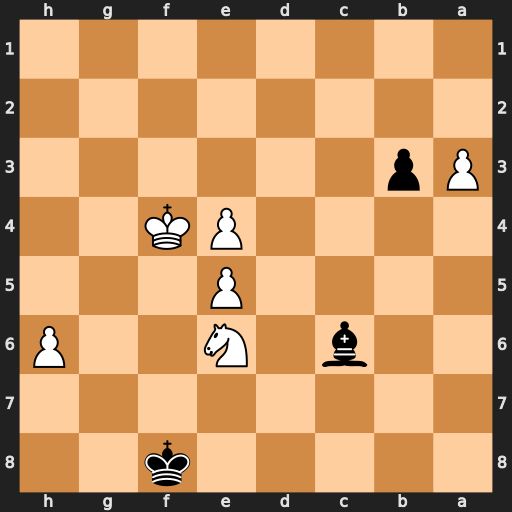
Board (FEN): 5k2/8/2b1N2P/4P3/4PK2/Pp6/8/8
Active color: b
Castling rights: -
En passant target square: -
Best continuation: Kg8 h7+ Kh8 Nd4 b2